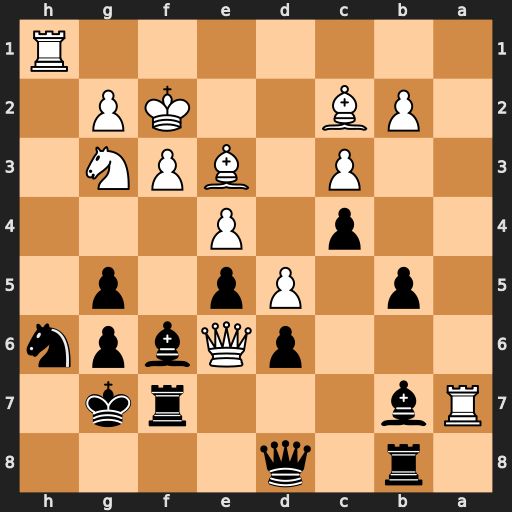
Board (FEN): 1r1q4/Rb3rk1/3pQbpn/1p1Pp1p1/2p1P3/2P1BPN1/1PB2KP1/7R
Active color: b
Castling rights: -
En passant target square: -
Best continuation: Bc8 Rxf7+ Nxf7 Rh7+ Kxh7 Qxf7+ Bg7